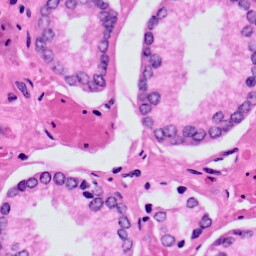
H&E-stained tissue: Prostate